Field crop: maize
Growth stage: 2
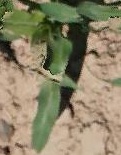
Species: maize